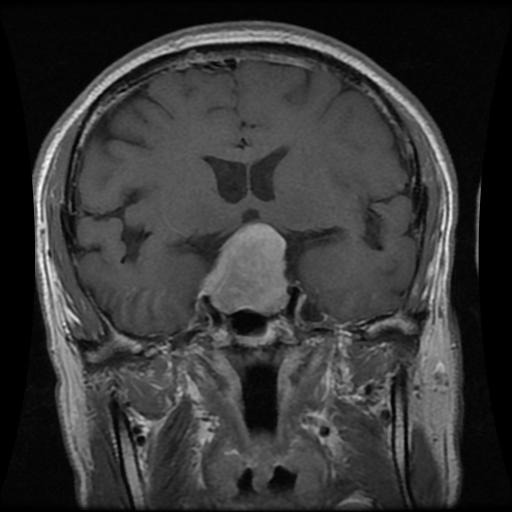
Label: pituitary